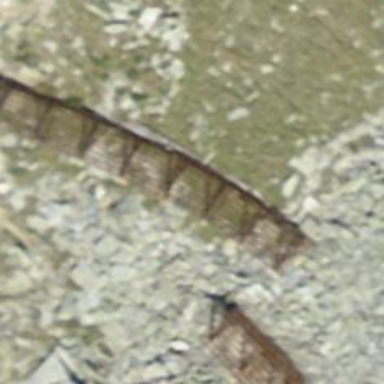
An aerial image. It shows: Snow fence that is man-made.